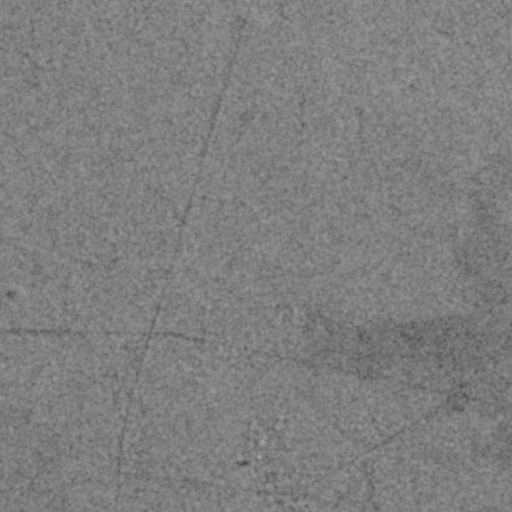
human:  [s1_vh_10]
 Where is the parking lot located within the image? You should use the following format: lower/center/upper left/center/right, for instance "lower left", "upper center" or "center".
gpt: The parking lot is located in the upper center of the image.
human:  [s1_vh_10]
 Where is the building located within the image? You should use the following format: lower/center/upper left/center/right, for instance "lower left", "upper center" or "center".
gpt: There is no building in the image.

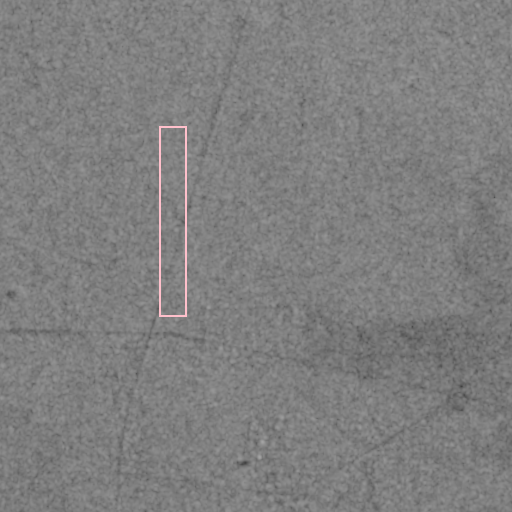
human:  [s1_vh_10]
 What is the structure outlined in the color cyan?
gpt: There is no cyan outline.
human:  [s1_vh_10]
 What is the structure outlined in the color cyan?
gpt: There is no structure outlined in cyan.